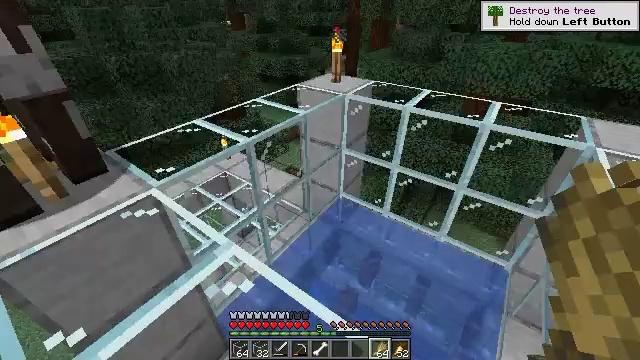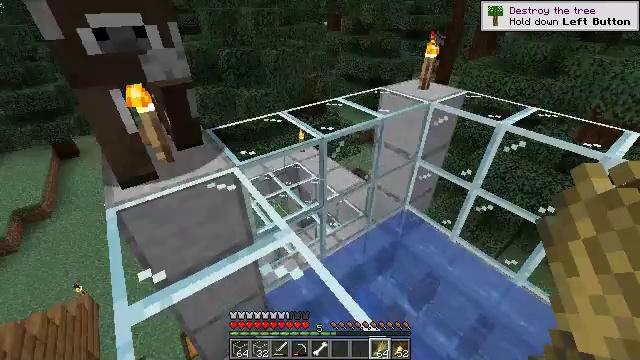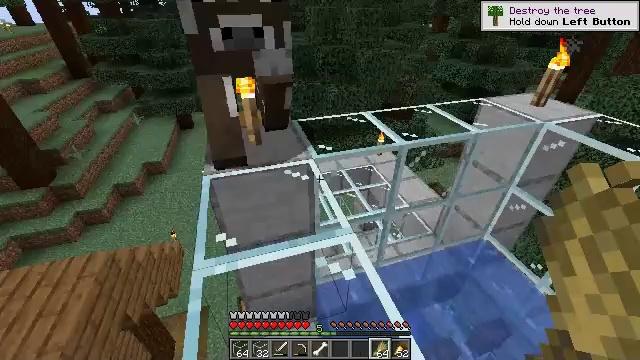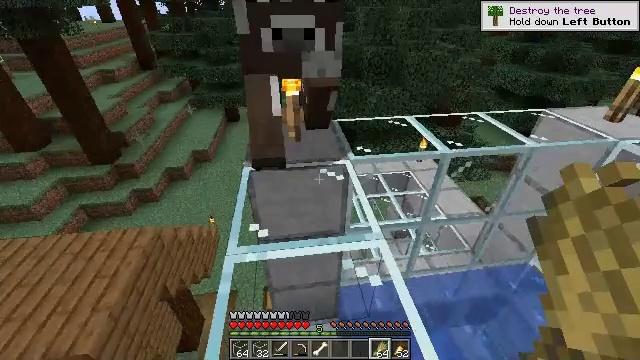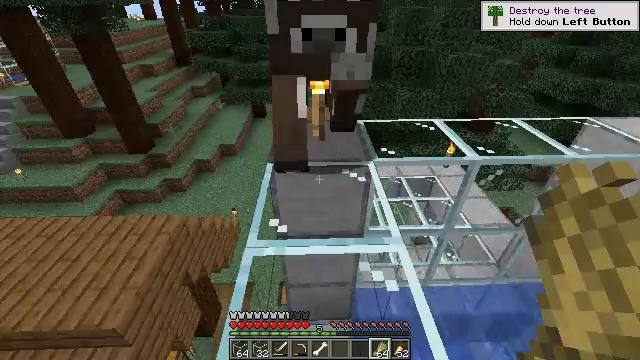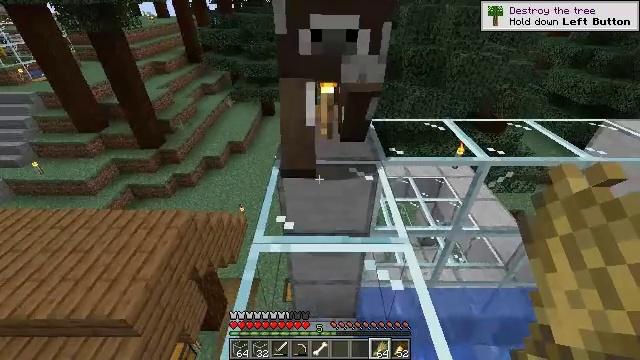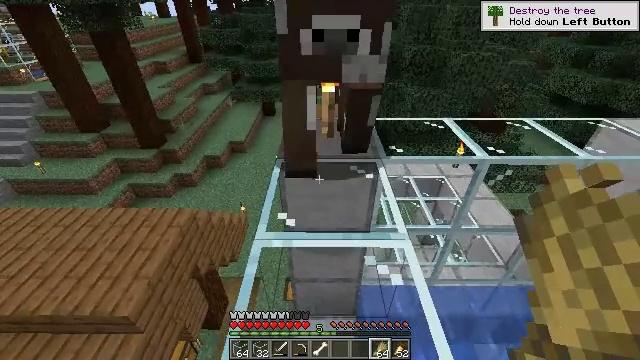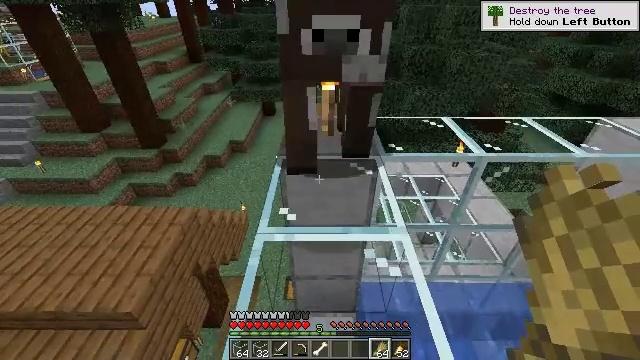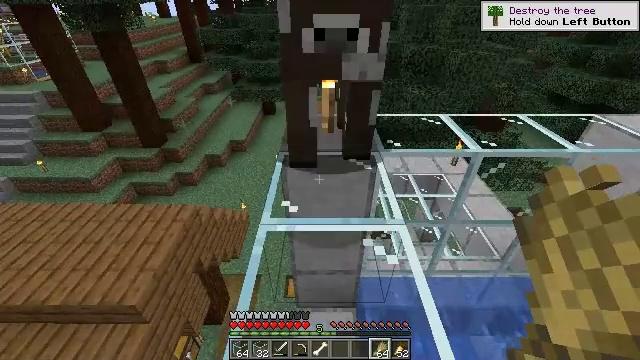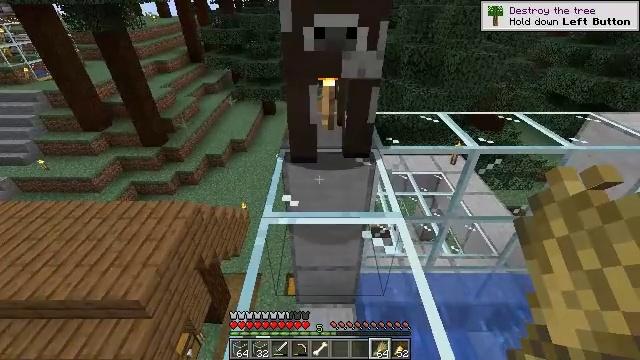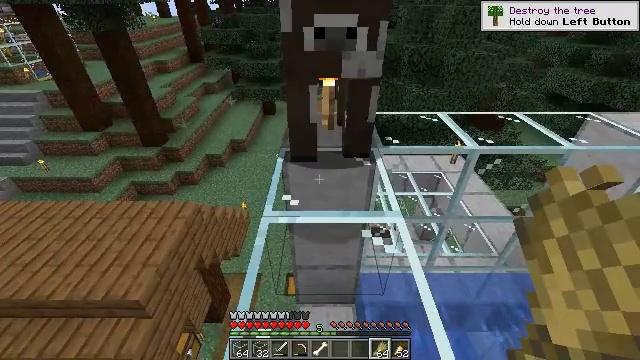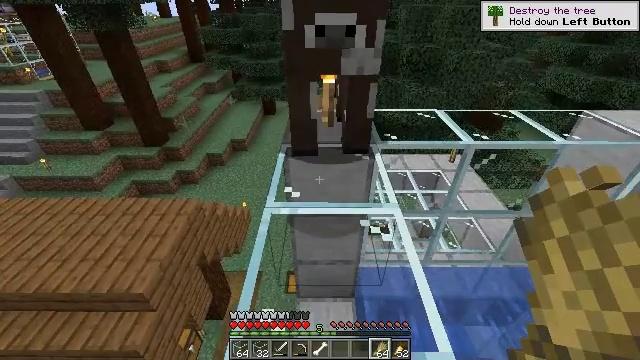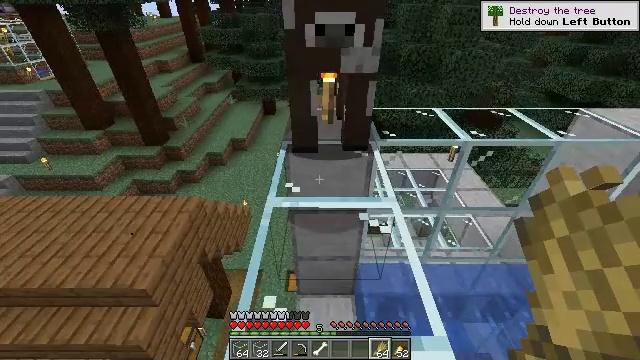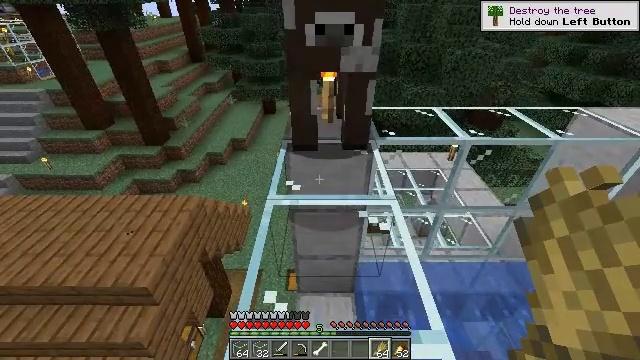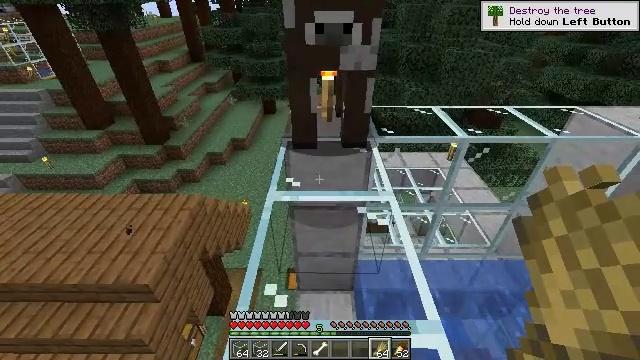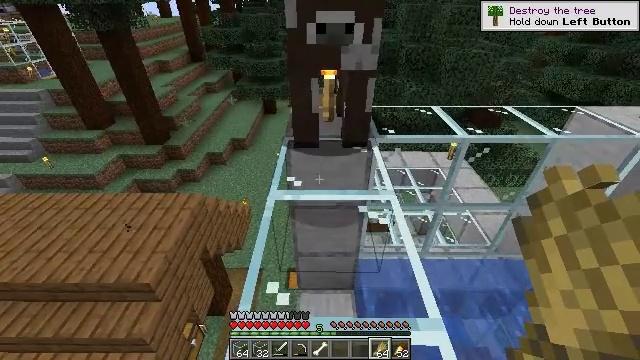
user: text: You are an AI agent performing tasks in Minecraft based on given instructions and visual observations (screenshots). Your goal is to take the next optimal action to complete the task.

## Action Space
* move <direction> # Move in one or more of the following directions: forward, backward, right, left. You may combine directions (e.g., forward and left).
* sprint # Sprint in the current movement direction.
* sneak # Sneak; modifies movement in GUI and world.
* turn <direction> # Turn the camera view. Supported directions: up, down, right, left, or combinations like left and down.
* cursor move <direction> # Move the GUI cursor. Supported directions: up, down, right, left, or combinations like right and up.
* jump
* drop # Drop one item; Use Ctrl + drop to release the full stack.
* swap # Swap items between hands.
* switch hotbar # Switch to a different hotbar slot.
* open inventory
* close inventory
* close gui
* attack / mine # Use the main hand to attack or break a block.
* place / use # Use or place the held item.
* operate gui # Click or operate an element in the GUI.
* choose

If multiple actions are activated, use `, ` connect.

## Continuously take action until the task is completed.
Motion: motion action
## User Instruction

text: Break the spruce fence to collect it.
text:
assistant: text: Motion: sneak, turn left
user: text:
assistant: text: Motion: sneak, turn left
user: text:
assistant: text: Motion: sneak, turn left
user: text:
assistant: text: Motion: sneak, turn left
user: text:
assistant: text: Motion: move back, sneak, turn left
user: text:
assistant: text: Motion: move back, sneak
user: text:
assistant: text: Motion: move back, sneak
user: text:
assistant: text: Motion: move back, sneak
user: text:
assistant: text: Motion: move back, sneak
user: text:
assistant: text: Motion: move back, sneak
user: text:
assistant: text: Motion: move back, sneak
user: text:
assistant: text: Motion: move back, sneak
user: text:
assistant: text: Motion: sneak
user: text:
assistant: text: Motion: sneak
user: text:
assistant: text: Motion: move left, sneak
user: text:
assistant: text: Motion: move left, sneak
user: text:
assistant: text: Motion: move left, sneak
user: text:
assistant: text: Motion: move left, sneak
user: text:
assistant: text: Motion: move left, sneak
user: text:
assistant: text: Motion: move left, sneak
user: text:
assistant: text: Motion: move left, sneak
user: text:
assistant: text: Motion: sneak, turn right
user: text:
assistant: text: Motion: sneak, turn right
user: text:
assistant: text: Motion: sneak, turn right
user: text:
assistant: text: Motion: move back, sneak
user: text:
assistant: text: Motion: move back, sneak
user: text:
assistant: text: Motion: move back, sneak
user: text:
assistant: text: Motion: move back, sneak
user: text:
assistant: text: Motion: move back, sneak
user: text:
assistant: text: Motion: move back, sneak